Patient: sex M, age 52
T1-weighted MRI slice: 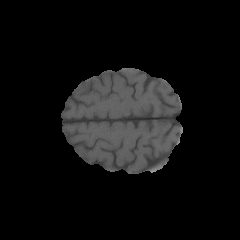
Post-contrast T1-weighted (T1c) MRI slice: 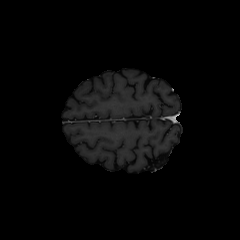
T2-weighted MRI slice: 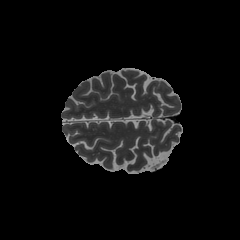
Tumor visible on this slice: no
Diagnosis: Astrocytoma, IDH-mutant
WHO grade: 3